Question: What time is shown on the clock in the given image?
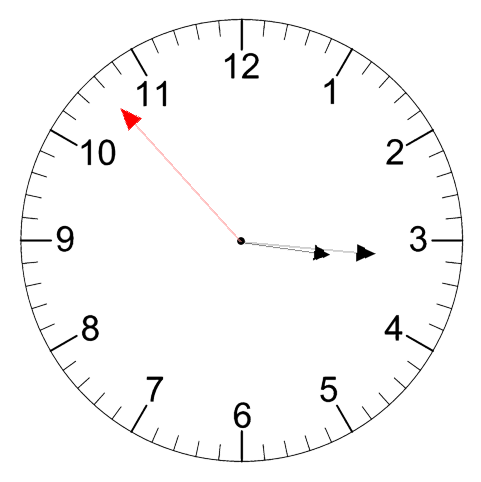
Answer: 03:15:53